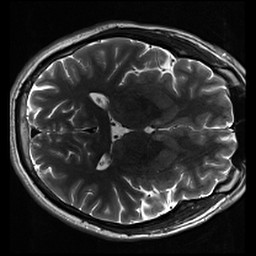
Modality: inplaneT2
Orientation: axial